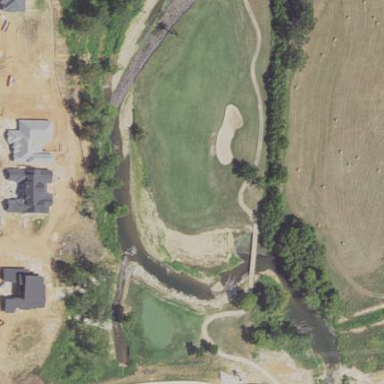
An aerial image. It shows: Golf bunker filled with sandy terrain.